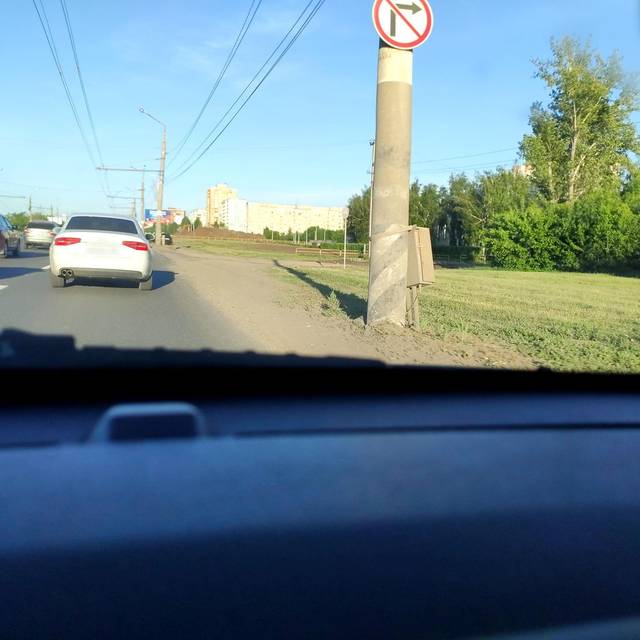
Region: Russia
Coordinates: 53.55, 49.326